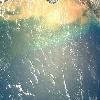
Label: water